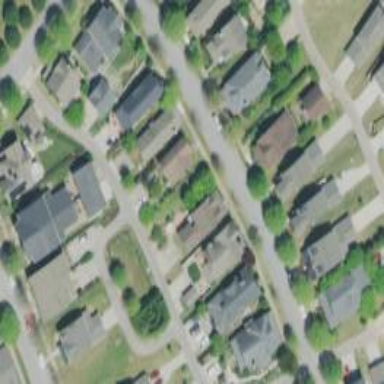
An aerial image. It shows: Alley classified as service road.